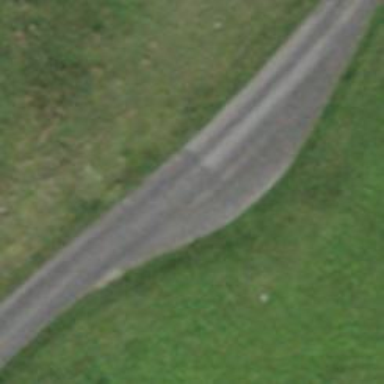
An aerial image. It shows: Passing place on the road.